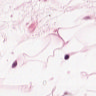
Metastatic tissue present: no